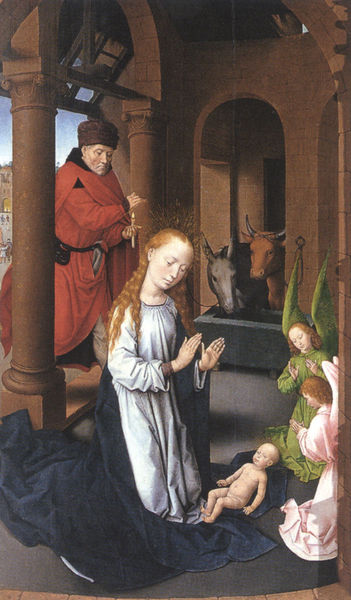
Titel: Triptychon mit Anbetung der Könige
Künstler: Hans Memling
Institution: Madrid, Museo del Prado
Schlagwörter: blau, flügel, gemälde, himmel, nackt, grün, landschaft, braun, frau, holz, licht, säule, säulen, weiss, rot, tiere, tuch, ornament, blond, mütze, horn, öl, haare, mantel, kind, locken, esel, engel, bogen, enge, man, kuh, kerze, grun, halle, gewölbe, religion, niederländisch, beten, heiligenschein, christus, jesus, religiös, stall, trog, heilige, maria, jesu, mutter gottes, ochse, kirsche, christi, josef, joseph, geburt, krippe, weihnachten, futtertrog, jesuskind, neugeboren, christi geburt, jesu geburt, maia, holtz, magt, essel, blauer stoff, kirze, relifiös